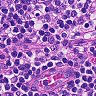
Metastatic tissue present: no